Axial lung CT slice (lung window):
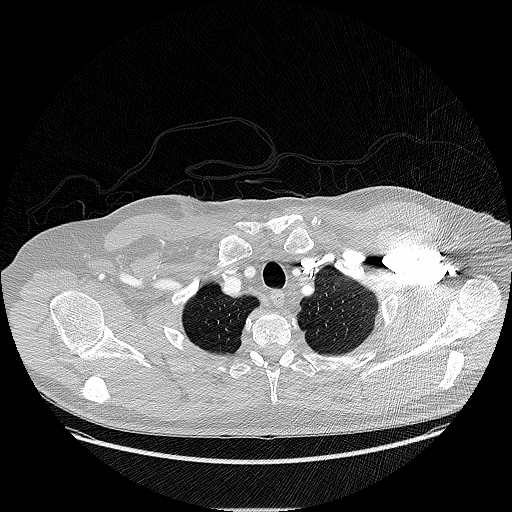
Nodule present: no